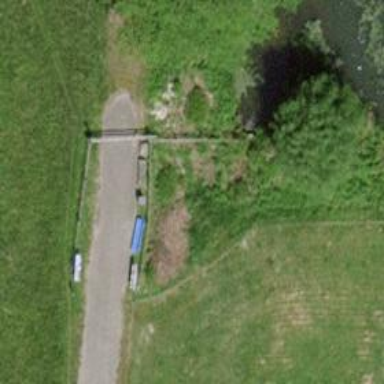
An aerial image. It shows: Blue bench.